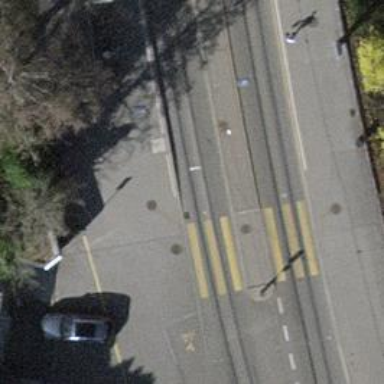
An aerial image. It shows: Tram stop with public transport stop position.